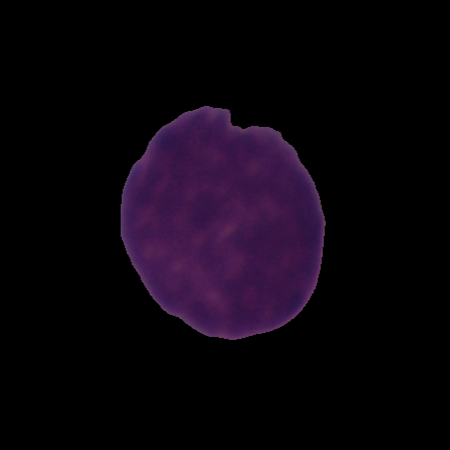
Label: healthy